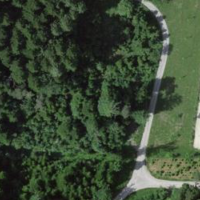
EUNIS habitat code: 41
Species observed at this site:
Tanacetum vulgare